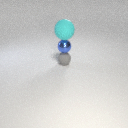
small blue metal sphere above small gray rubber sphere